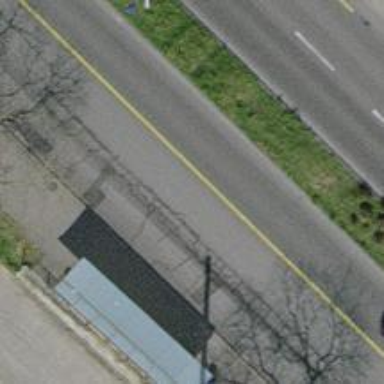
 serving as platform for public transportation."